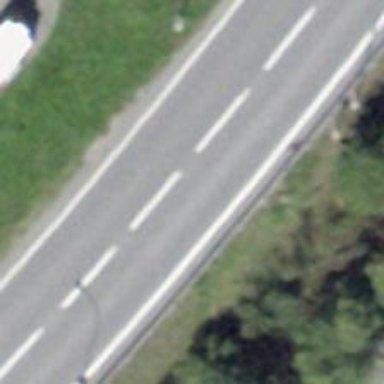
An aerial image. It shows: Asphalt road classified as primary highway.